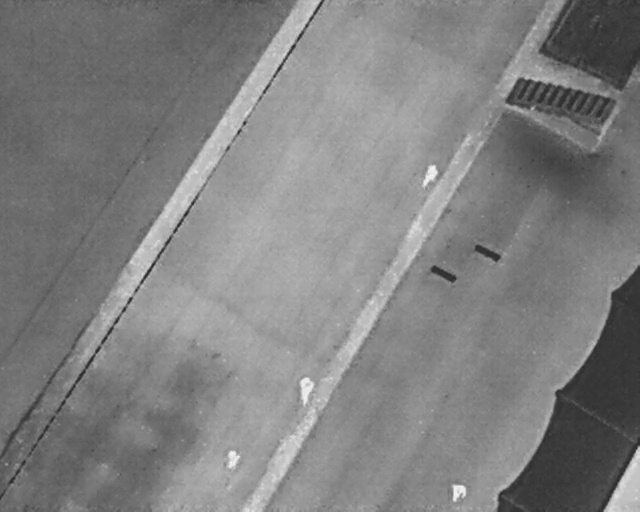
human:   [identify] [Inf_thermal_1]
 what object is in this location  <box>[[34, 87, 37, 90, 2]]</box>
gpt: <ref>1 medium person at the bottom</ref>

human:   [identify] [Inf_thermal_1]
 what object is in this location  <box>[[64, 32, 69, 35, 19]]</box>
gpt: <ref>1 large person at the center</ref>

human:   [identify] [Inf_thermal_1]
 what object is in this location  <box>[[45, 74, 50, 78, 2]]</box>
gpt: <ref>1 large person at the bottom</ref>